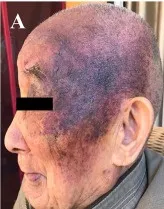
Effect of anlotinib on scalp and facial lesion changes over a course of 10 months treatment. Left side lateral view, and ,right side frontal view.
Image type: medical_photograph (skin_photograph)